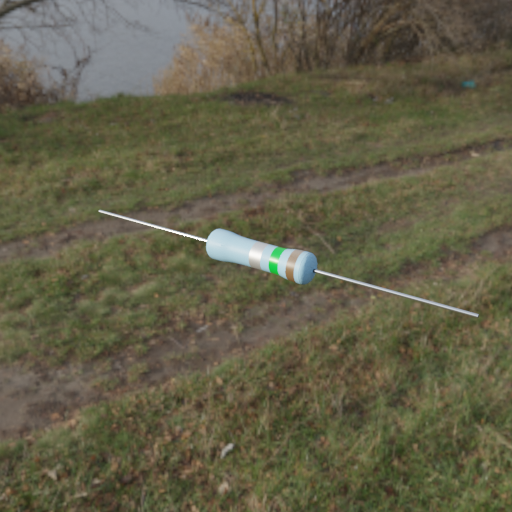
Resistor colour bands (in order): silver, green, brown